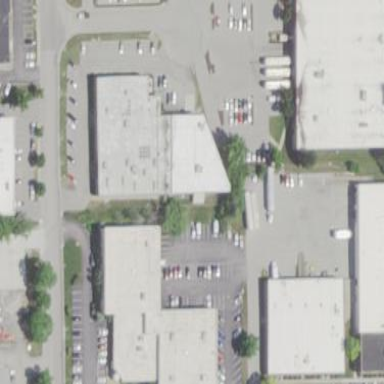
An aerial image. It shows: Office building.